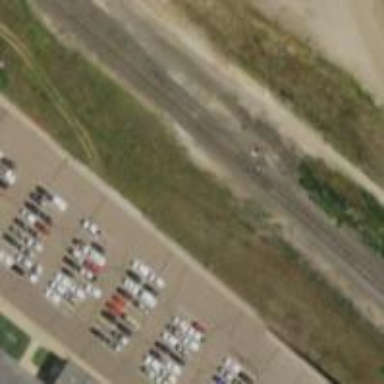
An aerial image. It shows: Railway spur junction.